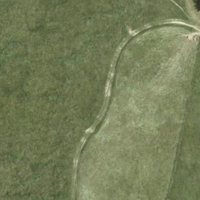
EUNIS habitat code: 25
Species observed at this site:
Campanula rotundifolia
Narcissus poeticus
Menyanthes trifoliata